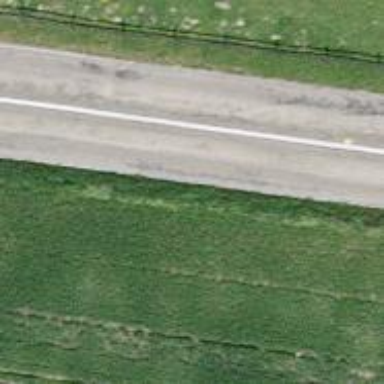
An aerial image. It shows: Secondary road.